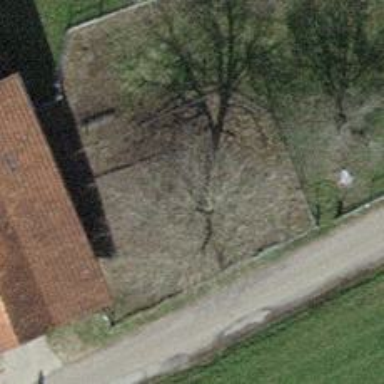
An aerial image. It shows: Single tag "natural: tree."